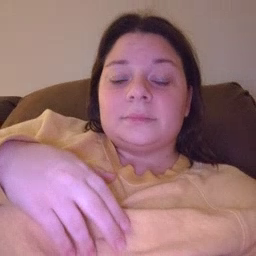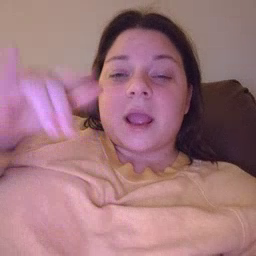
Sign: airplane